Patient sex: M
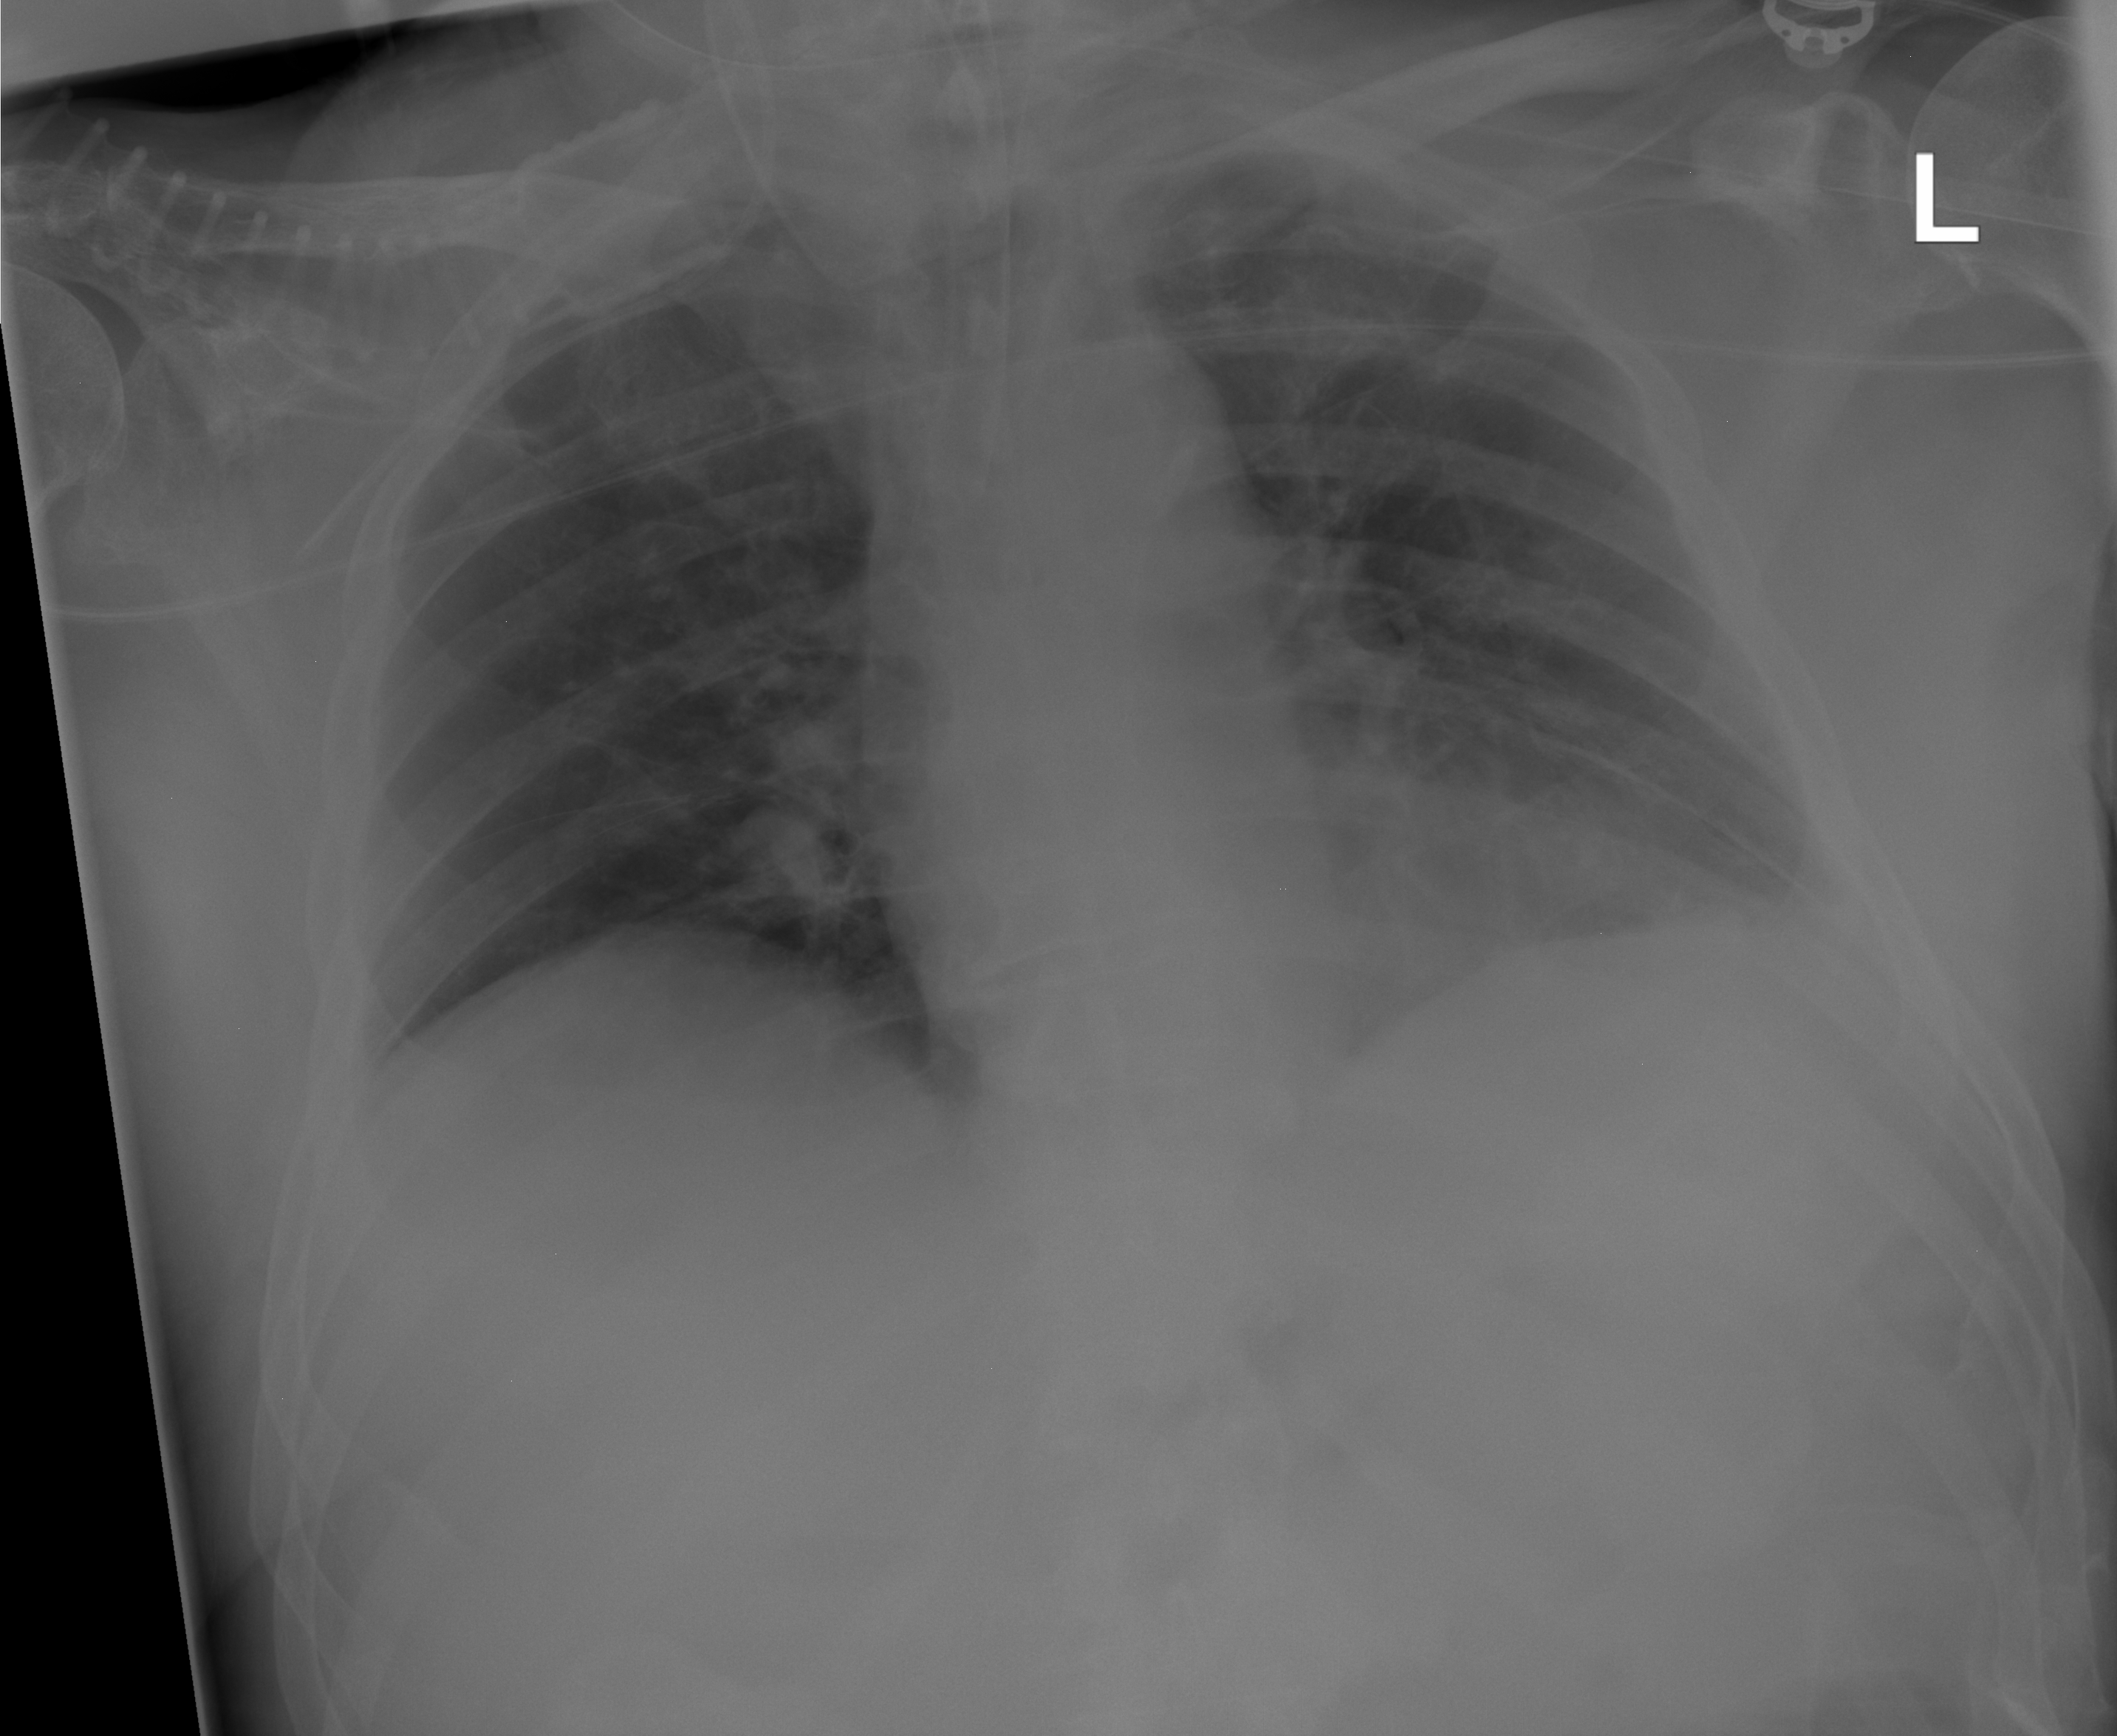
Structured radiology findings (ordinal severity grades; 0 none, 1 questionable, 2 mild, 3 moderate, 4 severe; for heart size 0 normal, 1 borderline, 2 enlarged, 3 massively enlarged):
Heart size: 2
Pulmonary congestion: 0
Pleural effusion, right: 0
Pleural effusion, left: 2
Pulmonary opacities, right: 0
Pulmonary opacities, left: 0
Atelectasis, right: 0
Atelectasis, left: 2